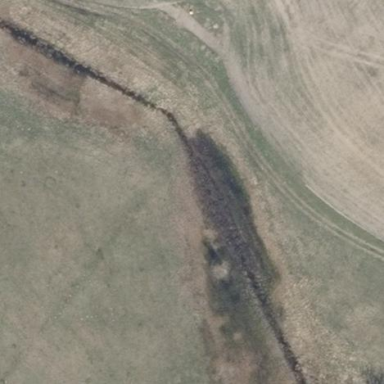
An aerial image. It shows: Beautiful wet meadow natural wetland.